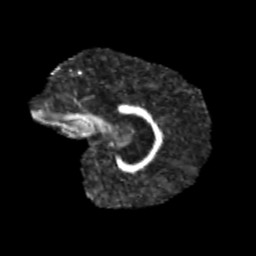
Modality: FA
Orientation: sagittal
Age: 11
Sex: female
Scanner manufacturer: siemens
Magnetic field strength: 3 T
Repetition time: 3.8 s
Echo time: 0.07 s